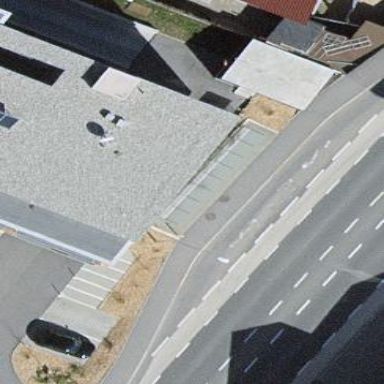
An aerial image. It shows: Shelter for public transport located on roof.